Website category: university
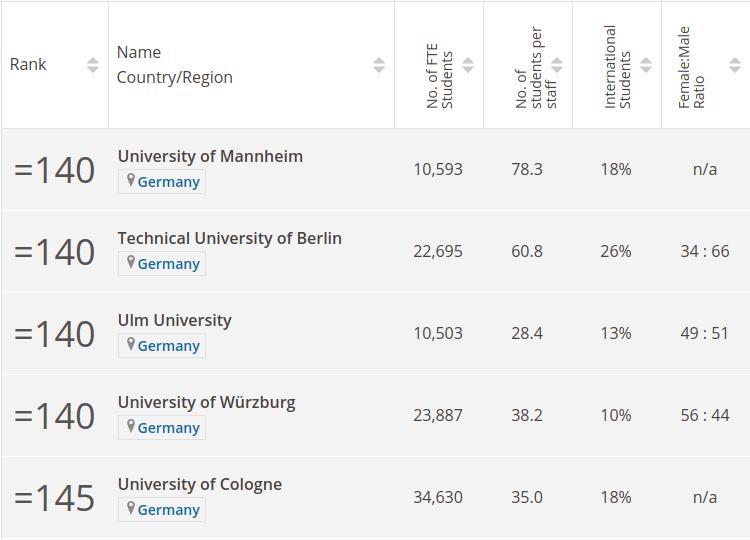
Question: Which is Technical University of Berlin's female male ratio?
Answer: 34 : 66

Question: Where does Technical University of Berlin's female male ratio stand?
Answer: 34 : 66

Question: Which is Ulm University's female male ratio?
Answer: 49 : 51

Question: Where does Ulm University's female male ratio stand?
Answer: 49 : 51

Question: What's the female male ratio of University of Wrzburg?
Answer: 56 : 44

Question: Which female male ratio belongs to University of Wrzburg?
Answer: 56 : 44

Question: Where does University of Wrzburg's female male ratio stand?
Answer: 56 : 44

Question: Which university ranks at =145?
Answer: University of Cologne

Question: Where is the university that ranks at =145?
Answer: Germany